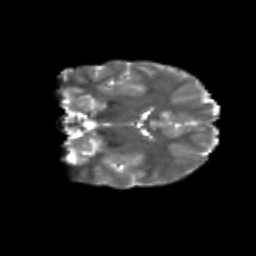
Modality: T2w
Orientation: coronal
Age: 10
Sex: female
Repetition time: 9.4 s
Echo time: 0.089 s